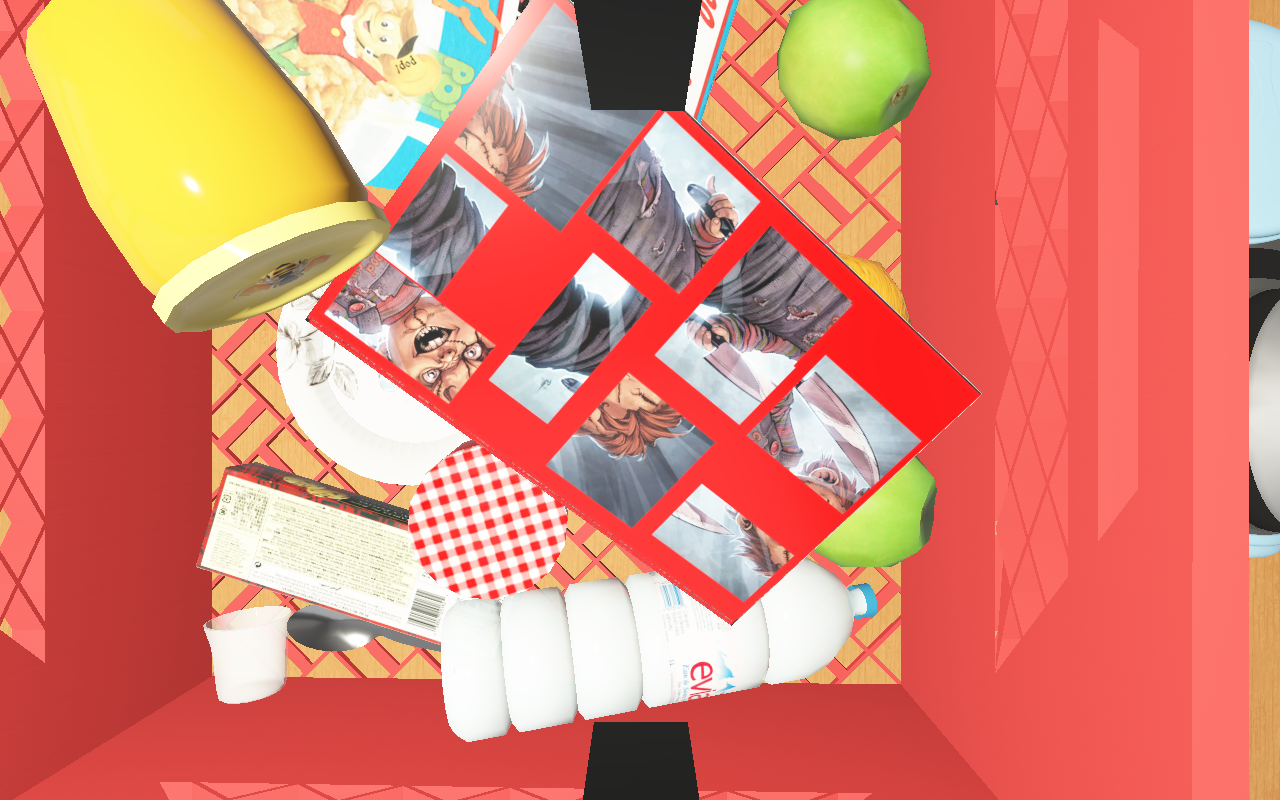
Objects in the scene:
glass
cereal box
cereal box